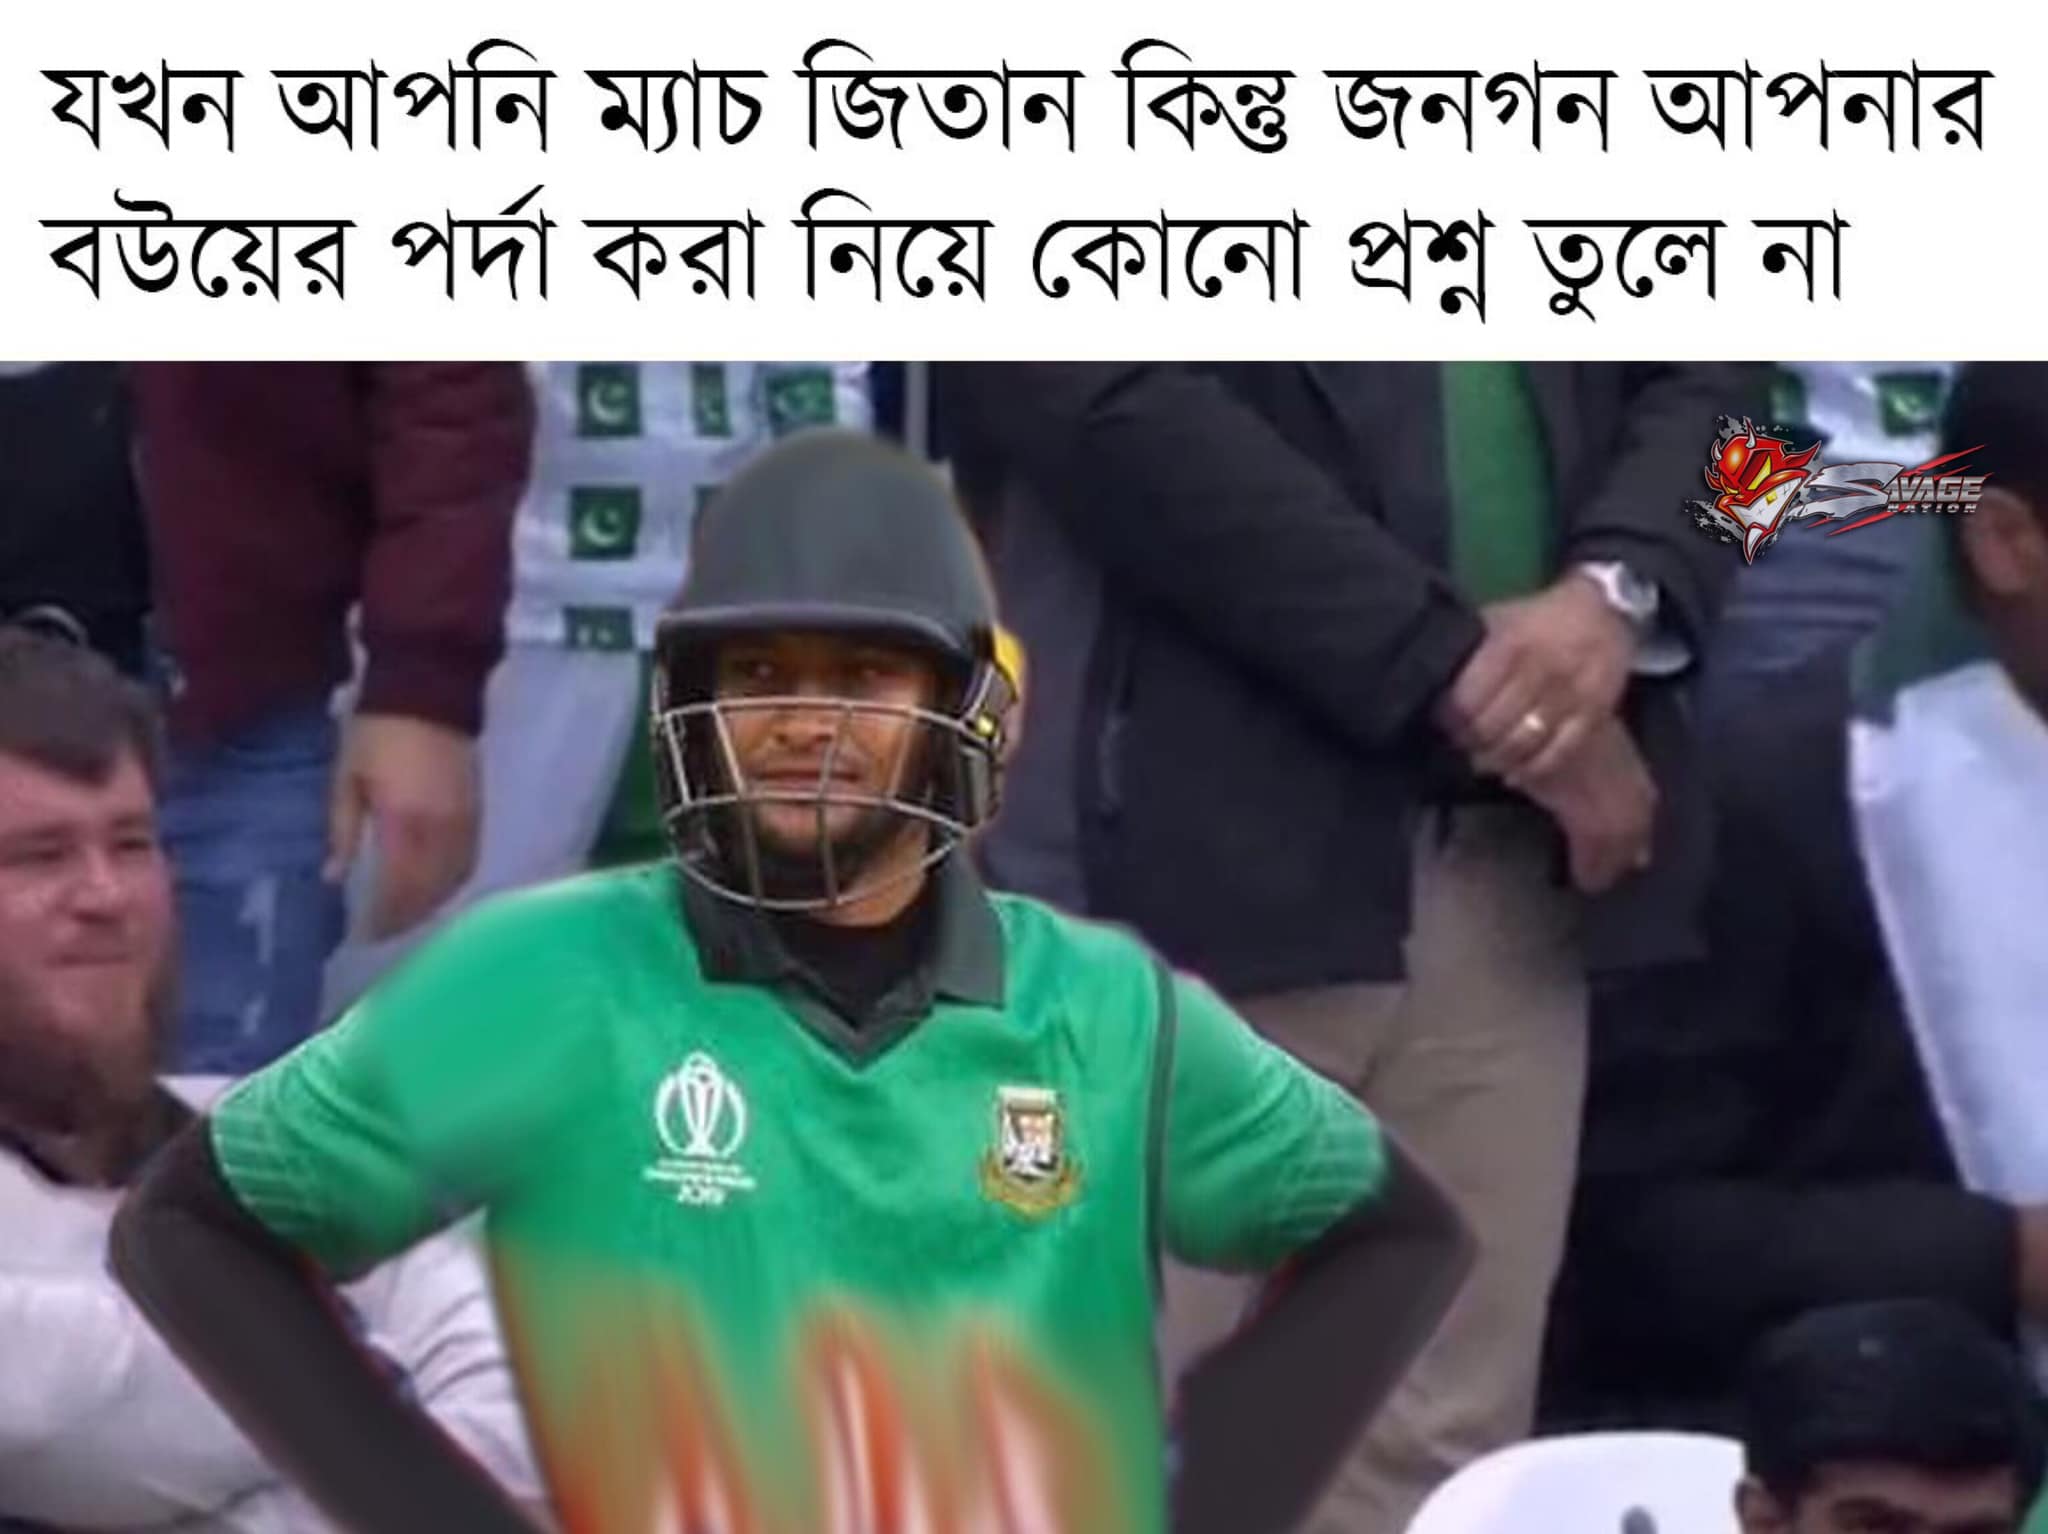
Caption: যখন আপনি  ম্যাচ জিতান কিন্তু জনগন আপনার বউয়ের পর্দা করা নিয়ে কোনো প্রশ্ন তুলে না
Label: hate